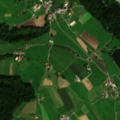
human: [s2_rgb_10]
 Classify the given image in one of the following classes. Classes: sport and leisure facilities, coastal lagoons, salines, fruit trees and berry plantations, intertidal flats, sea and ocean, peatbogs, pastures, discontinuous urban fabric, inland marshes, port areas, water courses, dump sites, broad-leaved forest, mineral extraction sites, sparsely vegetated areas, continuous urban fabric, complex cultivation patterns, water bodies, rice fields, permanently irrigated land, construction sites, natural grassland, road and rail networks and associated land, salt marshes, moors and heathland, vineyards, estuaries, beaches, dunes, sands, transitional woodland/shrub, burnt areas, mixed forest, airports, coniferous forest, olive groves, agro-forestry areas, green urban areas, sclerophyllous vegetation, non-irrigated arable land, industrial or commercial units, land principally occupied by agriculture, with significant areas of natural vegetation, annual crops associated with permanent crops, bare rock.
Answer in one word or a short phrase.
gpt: non-irrigated arable land, mixed forest